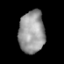
Tissue: prostate
Cell type: T cells
Senescence score: 0.6947
Nuclear area (px): 1071
Mean DAPI intensity: 153.558